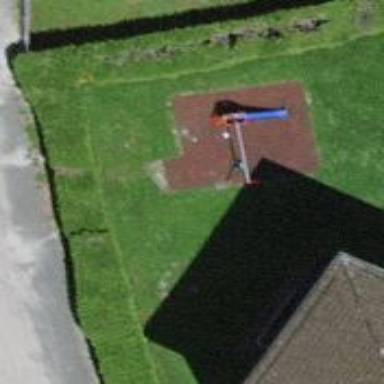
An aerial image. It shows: Playground area for leisure activities on the land.